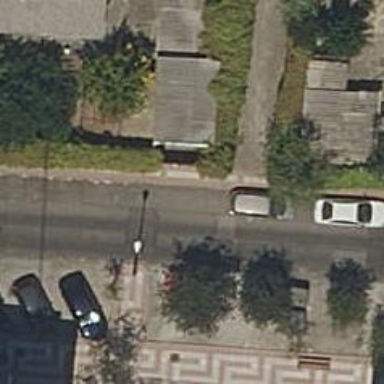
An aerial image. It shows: Footway with concrete surface.